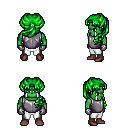
a pixel art fantasy rpg character, male body template, orc, green skin, steel chest armor, white pants, green princess hairstyle, metal gloves, maroon shoes, four views (front, back, left, right), 2x2 character sprite sheet, small pixel art, hard edges, no anti-aliasing